Interaction volume radius: 5 \u00c5
Interaction volume height: 25 \u00c5
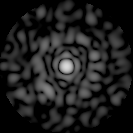
Disorder parameter: 0.8452